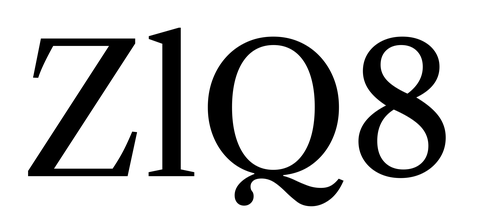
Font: LibreCaslonText_Regular